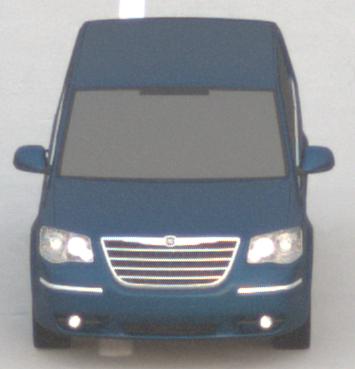
Make: Chrysler
Model: Grand Voyager 3.8
Detailed model: Grand Voyager
Model produced from: 2008/03
Model produced until: 2010/12
Doors: 5
Color: blue
Road condition: dry road
Daytime: sunrise or sunset
Contrast: low contrast